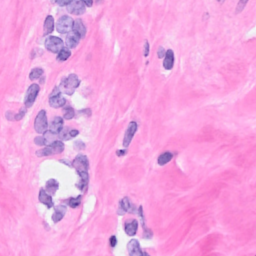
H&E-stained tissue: Breast